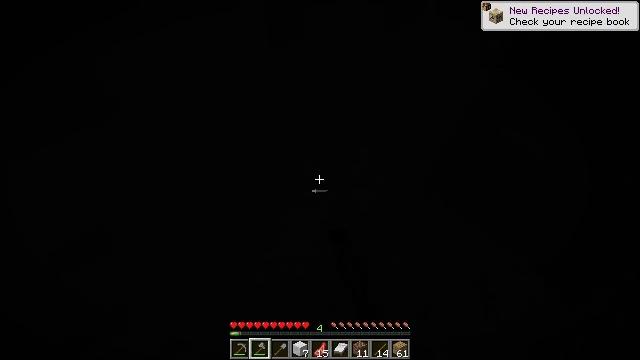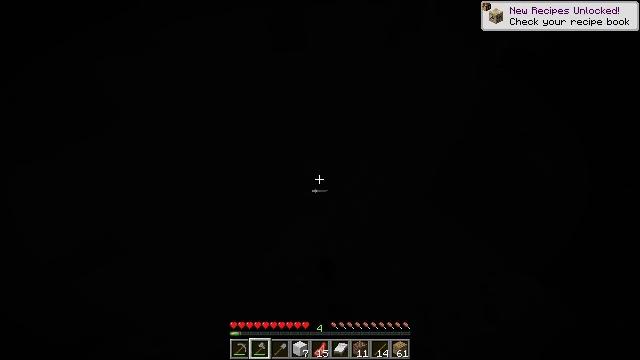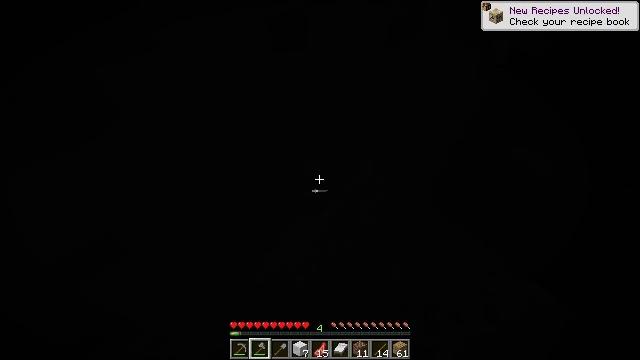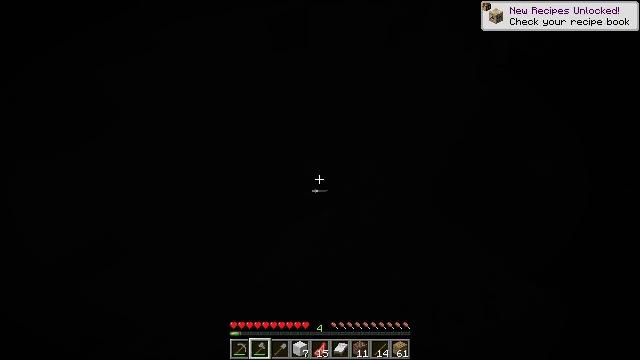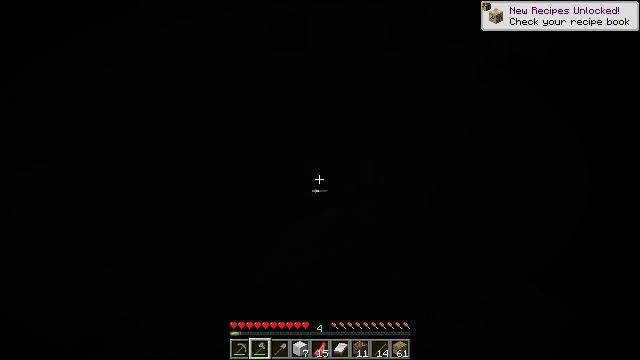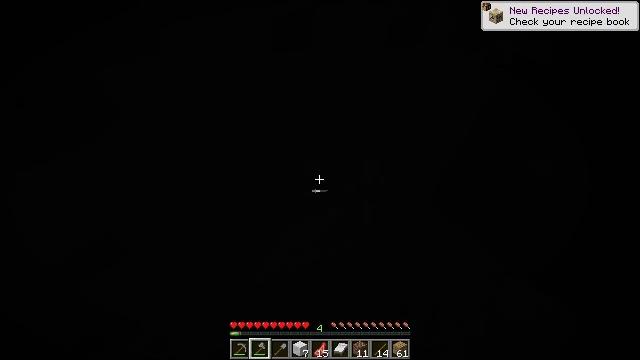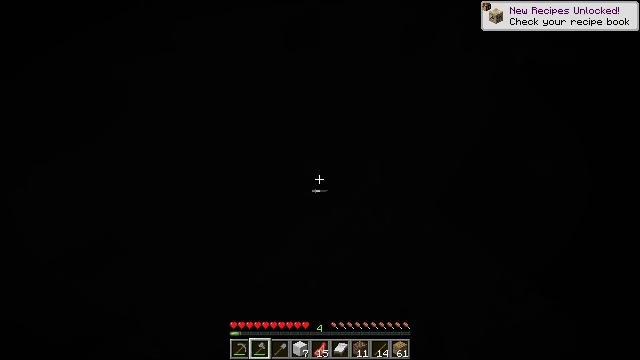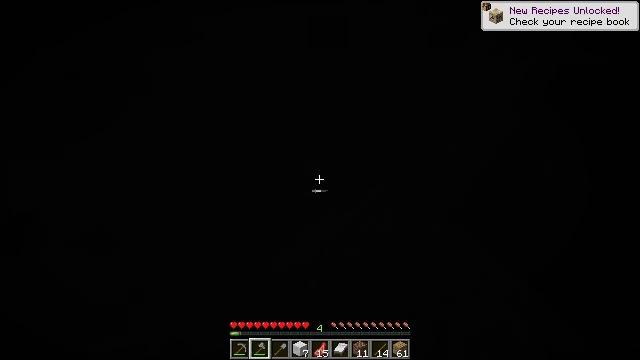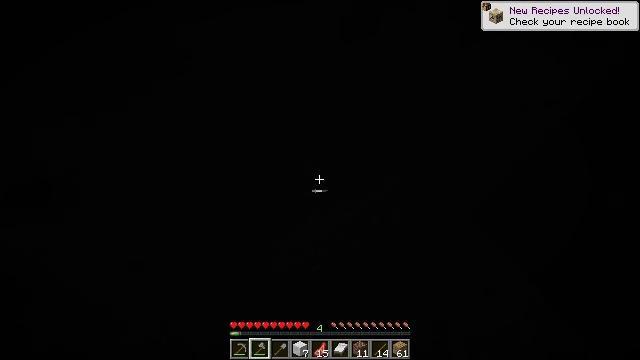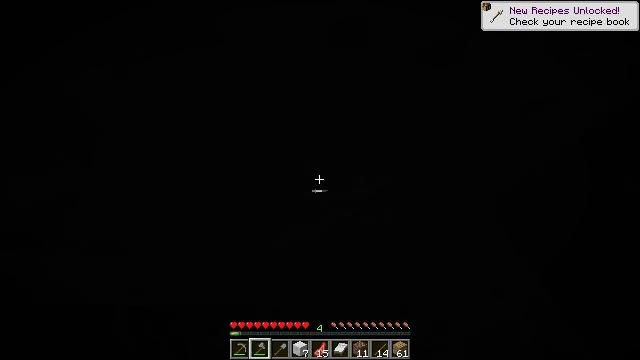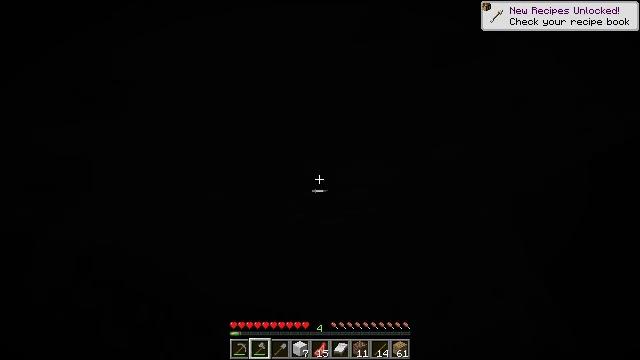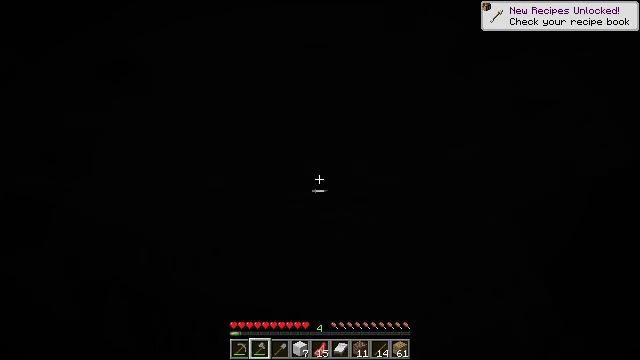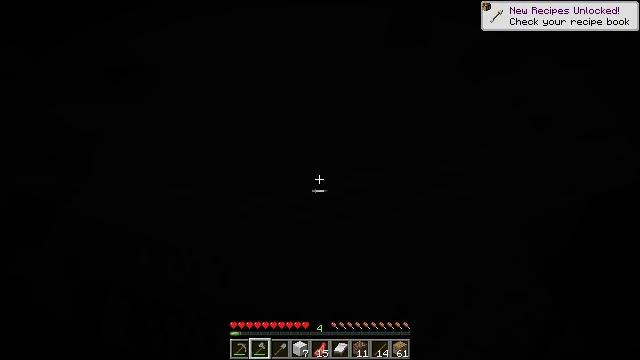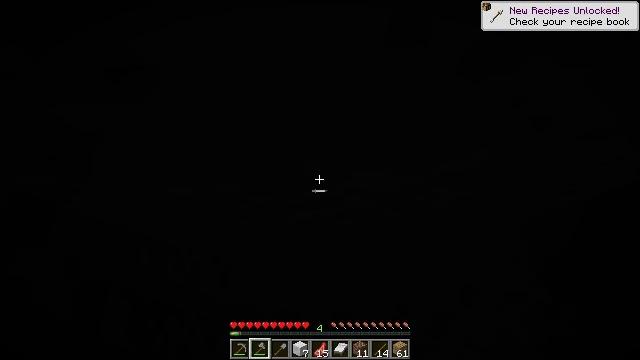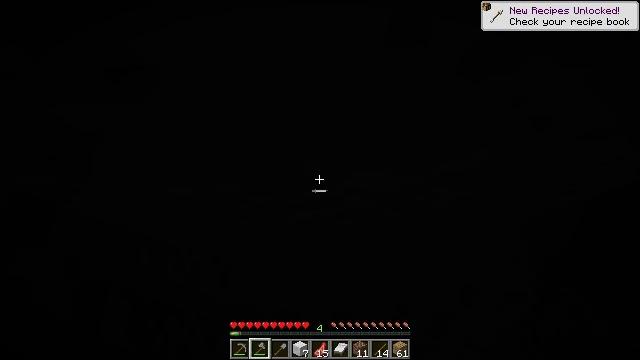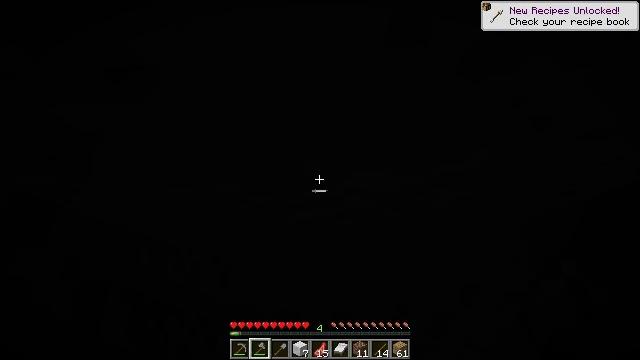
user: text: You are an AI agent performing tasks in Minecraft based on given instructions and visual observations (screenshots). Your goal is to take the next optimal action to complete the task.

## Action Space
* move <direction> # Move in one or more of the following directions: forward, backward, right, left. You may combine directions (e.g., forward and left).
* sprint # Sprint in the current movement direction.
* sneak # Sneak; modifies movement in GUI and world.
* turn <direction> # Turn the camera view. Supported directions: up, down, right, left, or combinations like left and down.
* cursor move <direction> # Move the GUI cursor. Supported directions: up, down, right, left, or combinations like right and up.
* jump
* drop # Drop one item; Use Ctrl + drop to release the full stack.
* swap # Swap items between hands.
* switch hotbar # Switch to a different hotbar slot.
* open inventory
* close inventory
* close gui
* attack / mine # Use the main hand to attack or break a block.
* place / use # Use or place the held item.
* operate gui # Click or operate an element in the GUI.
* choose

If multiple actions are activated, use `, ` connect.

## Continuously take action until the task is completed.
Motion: motion action
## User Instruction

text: Dig through gravel to clear a path.
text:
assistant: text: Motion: turn up
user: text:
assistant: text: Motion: no_op
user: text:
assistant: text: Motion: no_op
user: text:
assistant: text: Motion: no_op
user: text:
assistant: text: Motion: no_op
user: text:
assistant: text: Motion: turn left
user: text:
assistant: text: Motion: turn left
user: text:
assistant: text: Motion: turn left and down
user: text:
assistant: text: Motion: turn left and down
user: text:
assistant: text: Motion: turn left and down
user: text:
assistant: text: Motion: turn left and down
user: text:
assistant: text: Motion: turn left and up
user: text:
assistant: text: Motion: no_op
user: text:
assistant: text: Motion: no_op
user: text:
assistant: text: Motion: no_op
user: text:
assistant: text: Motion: no_op
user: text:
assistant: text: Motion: no_op
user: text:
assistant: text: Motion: no_op
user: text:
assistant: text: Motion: turn left and up
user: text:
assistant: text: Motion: turn left and up
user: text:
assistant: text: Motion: turn left and up
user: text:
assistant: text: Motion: turn left and up
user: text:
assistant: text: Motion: turn left and up
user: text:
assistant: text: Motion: turn up
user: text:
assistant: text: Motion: no_op
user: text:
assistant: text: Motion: no_op
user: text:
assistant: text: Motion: attack / mine
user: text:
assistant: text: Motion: attack / mine
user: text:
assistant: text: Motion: attack / mine
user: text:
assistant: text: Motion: attack / mine